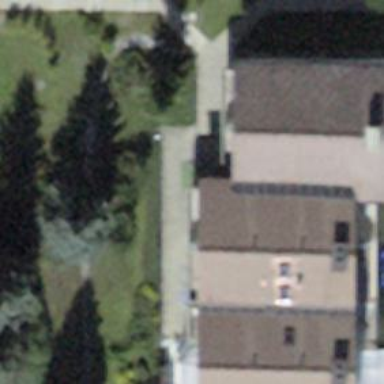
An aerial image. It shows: Building with gabled roof oriented along its length.